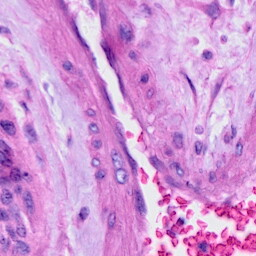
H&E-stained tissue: Cervix